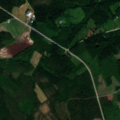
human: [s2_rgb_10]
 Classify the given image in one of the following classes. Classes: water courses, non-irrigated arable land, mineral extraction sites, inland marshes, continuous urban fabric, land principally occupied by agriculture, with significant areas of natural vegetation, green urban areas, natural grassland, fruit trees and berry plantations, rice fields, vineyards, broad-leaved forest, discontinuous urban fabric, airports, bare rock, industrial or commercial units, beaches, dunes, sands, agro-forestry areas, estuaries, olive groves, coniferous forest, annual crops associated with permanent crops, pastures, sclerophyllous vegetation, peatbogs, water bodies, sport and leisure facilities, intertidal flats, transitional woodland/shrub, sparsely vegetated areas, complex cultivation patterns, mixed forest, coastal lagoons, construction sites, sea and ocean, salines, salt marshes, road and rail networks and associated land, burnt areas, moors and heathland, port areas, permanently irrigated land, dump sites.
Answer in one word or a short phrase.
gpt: coniferous forest, mixed forest